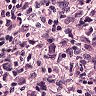
Metastatic tissue present: yes